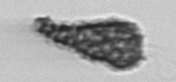
Label: Syracosphaera_pulchra